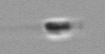
Label: flagellate_morphotype3